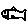
Label: fish